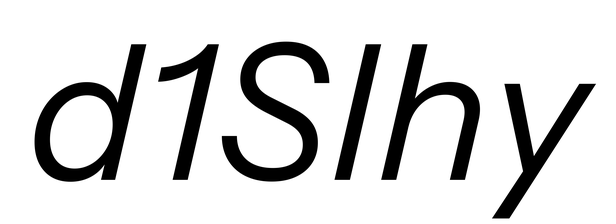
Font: InstrumentSans-Italic_Italic